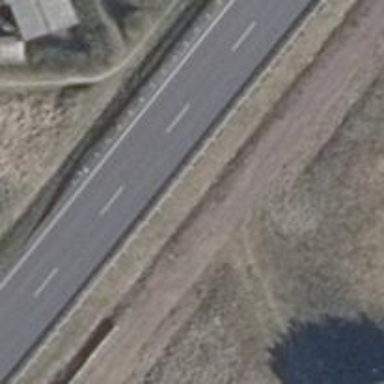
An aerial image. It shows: Primary road with asphalt surface.